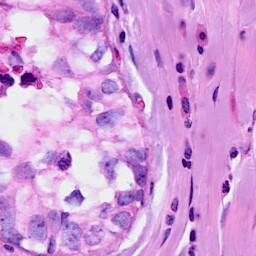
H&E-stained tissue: Breast